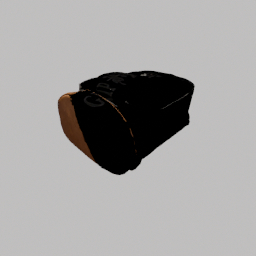
Label: tools